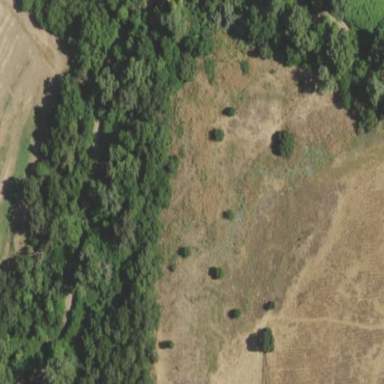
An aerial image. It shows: Vacant or disturbed meadow land.